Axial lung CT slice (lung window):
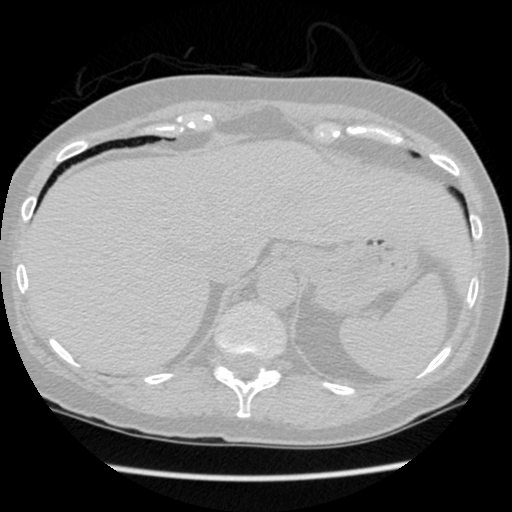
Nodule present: no